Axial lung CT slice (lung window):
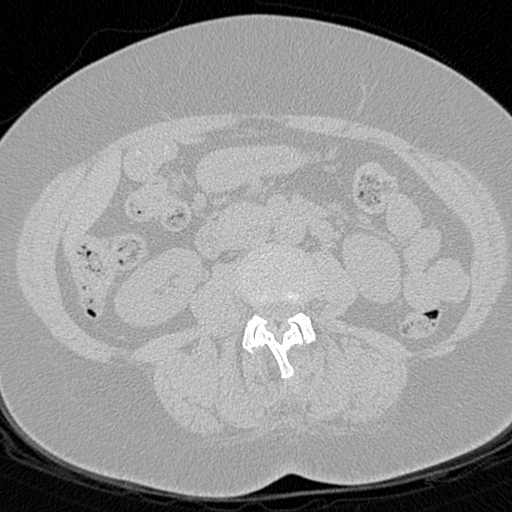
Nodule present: no